Aerial crown-view tile of a tropical tree (Barro Colorado Island, Panama), acquired 20250616:
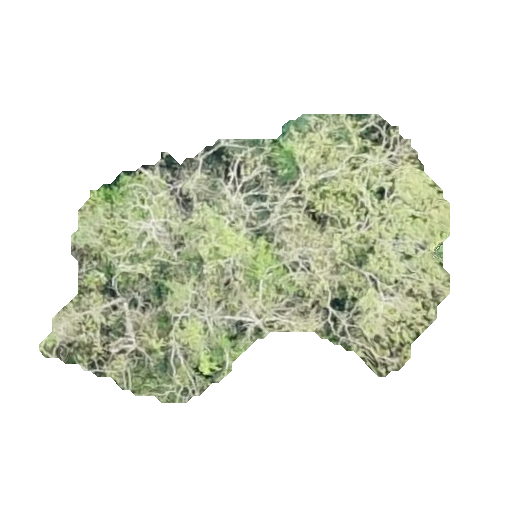
Species: Luehea seemannii
GBIF accepted scientific name: Luehea seemannii
Crown area: 117.193 m²